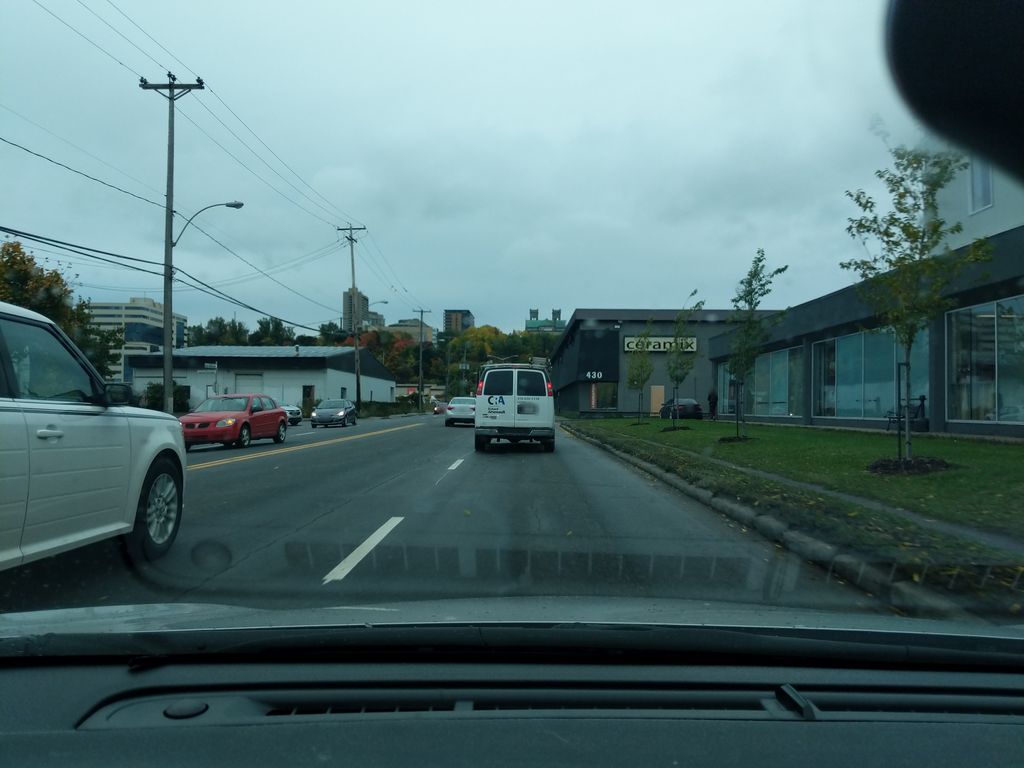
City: quebec_city